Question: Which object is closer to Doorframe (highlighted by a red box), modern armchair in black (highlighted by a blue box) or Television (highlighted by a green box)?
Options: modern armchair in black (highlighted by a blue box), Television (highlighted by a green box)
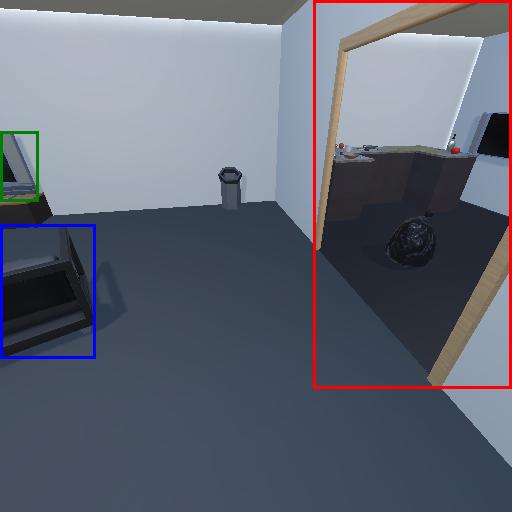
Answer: modern armchair in black (highlighted by a blue box)